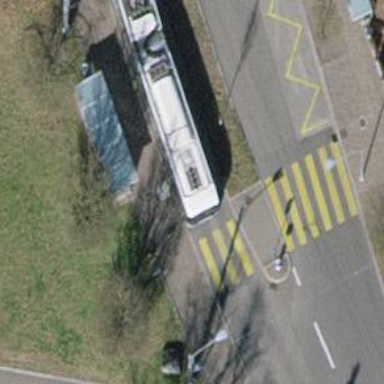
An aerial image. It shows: Bus stop for trolleybuses with designated stop position.